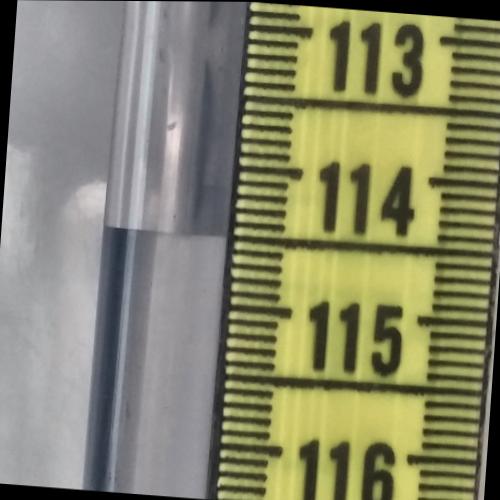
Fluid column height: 114.5 cm